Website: walmart
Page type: payment
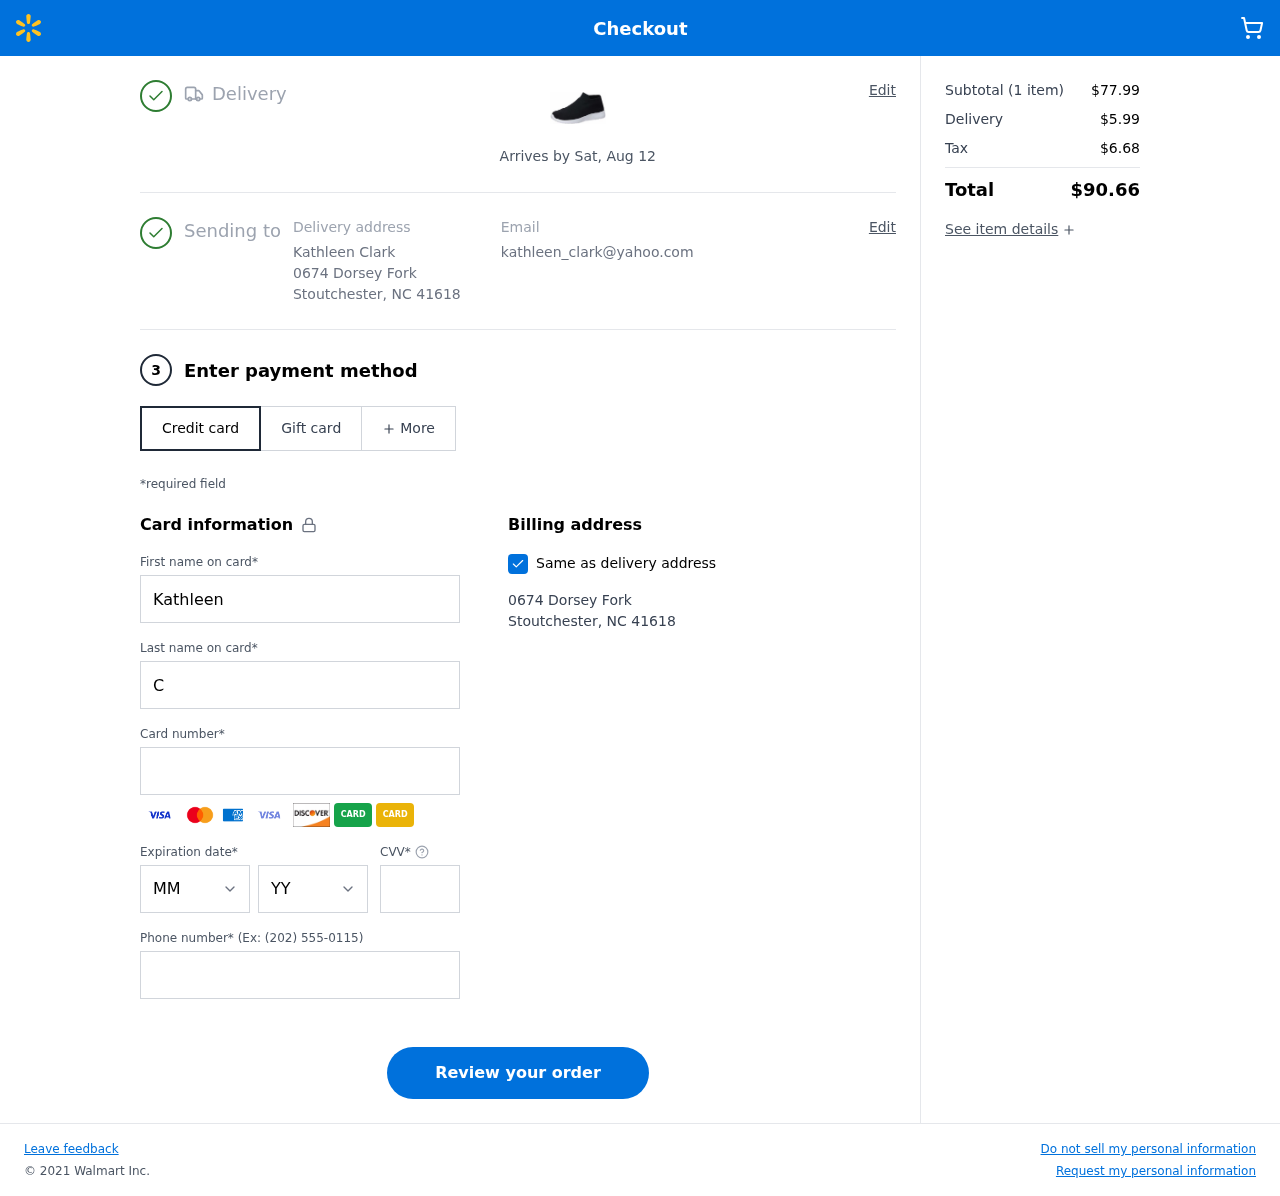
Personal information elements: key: PII_CARD_CVV
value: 882
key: PII_CARD_EXPIRY_MONTH
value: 10
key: PII_CARD_EXPIRY_YEAR
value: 30
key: PII_CARD_NUMBER
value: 2694 1566 4866 2317
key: PII_CITY
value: Stoutchester
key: PII_EMAIL
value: kathleen_clark@yahoo.com
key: PII_FIRSTNAME
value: Kathleen
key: PII_FULLNAME
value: Kathleen Clark
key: PII_LASTNAME
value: Clark
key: PII_PHONE
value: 8123667380
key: PII_POSTCODE
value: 41618
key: PII_STATE_ABBR
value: NC
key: PII_STREET
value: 0674 Dorsey Fork
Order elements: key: ORDER_DELIVERY_DATE
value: Arrives by Sat, Aug 12
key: ORDER_NUM_ITEMS
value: (1 item)
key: ORDER_SUBTOTAL
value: $77.99
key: ORDER_SHIPPING_COST
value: $5.99
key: ORDER_TAX
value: $6.68
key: ORDER_TOTAL
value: $90.66